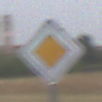
Verkehrszeichen: Vorfahrtsstrasse
Umgebung: Outdoor, Suburban
Tageszeit: Midday
Wetter: Overcast
Licht: Natural
Jahreszeit: NotSpecified
Kontrast: LowContrast